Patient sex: M
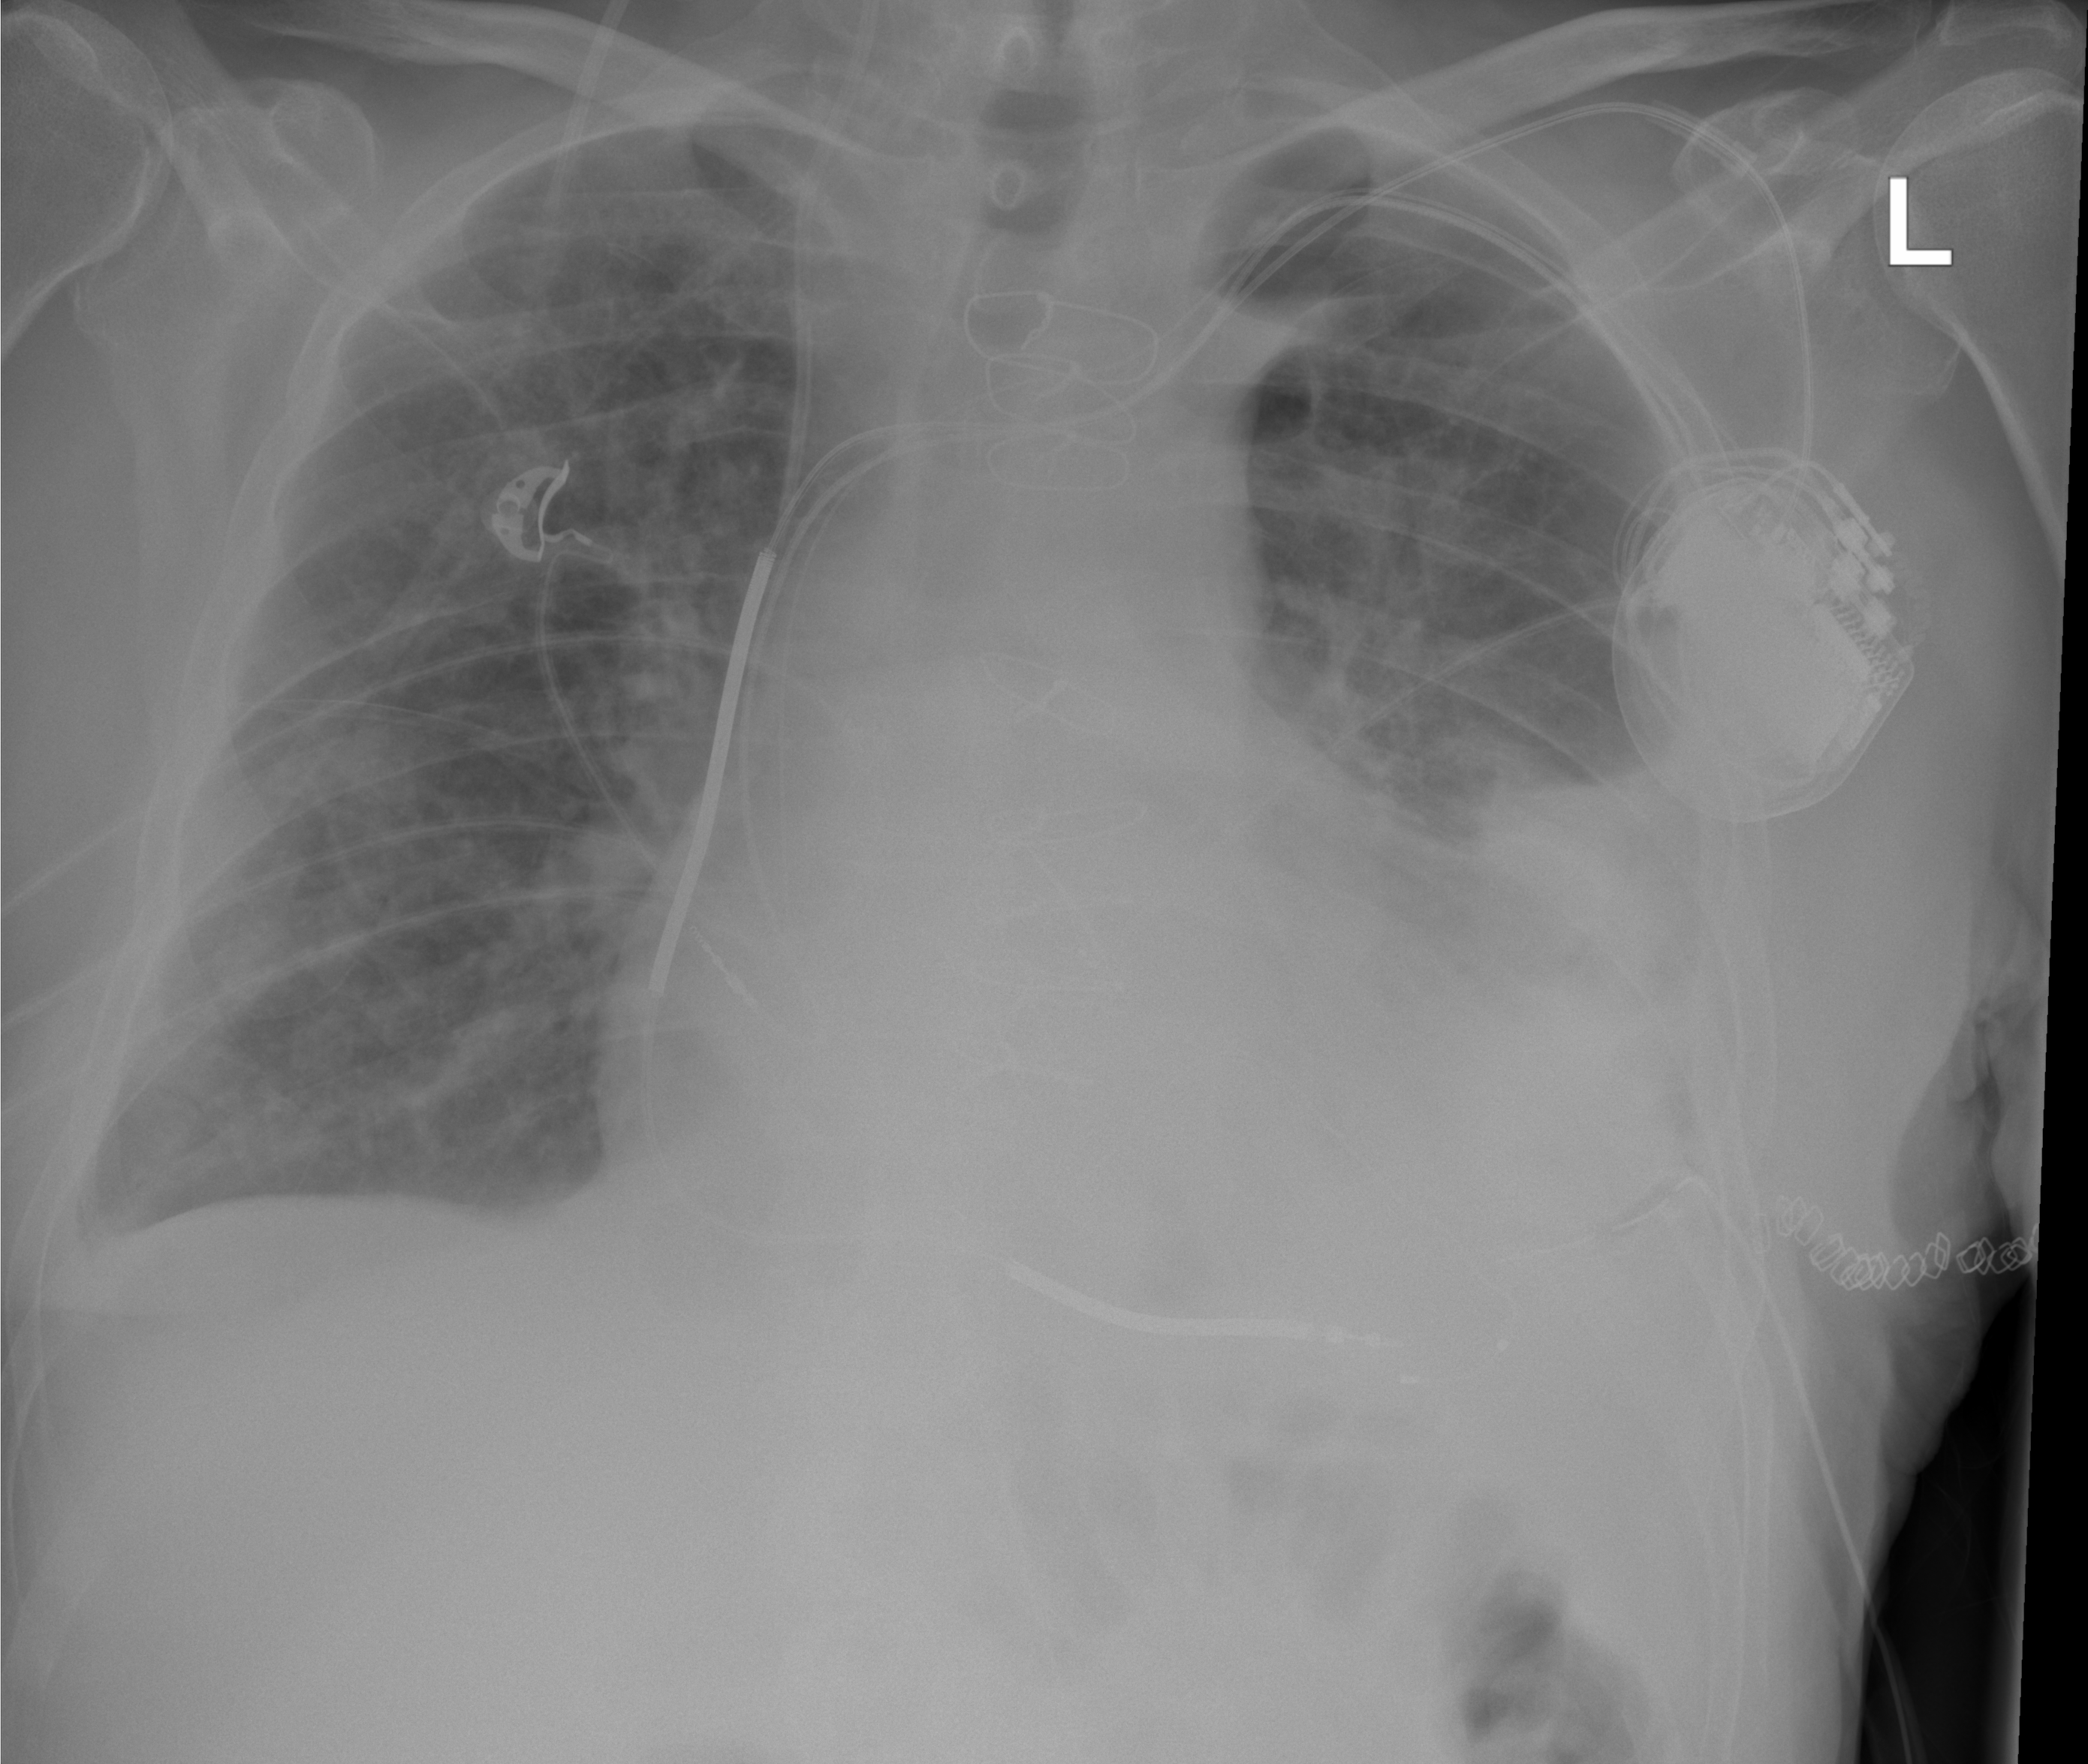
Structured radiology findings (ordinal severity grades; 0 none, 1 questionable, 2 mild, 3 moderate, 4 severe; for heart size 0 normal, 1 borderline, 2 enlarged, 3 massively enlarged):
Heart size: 3
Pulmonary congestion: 2
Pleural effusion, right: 1
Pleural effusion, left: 2
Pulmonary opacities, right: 1
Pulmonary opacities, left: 2
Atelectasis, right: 1
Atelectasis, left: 3